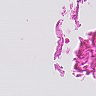
Metastatic tissue present: no